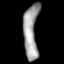
Tissue: prostate
Cell type: Fibroblasts
Senescence score: 0.7207
Nuclear area (px): 785
Mean DAPI intensity: 158.084